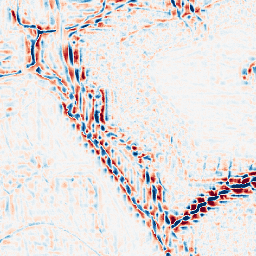
Category: wavelet
Decomposition family: wavelet_reverse_biorthogonal
Decomposition parameters: wavelet: rbio2.4
level: 3
Upsampling method: quartic
Upsampling parameters: scale: 8
Upsampling scale: 8